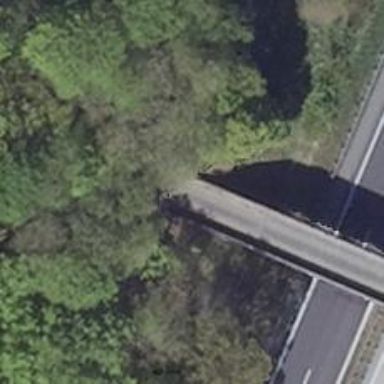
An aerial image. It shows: Asphalt track on bridge.